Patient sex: F
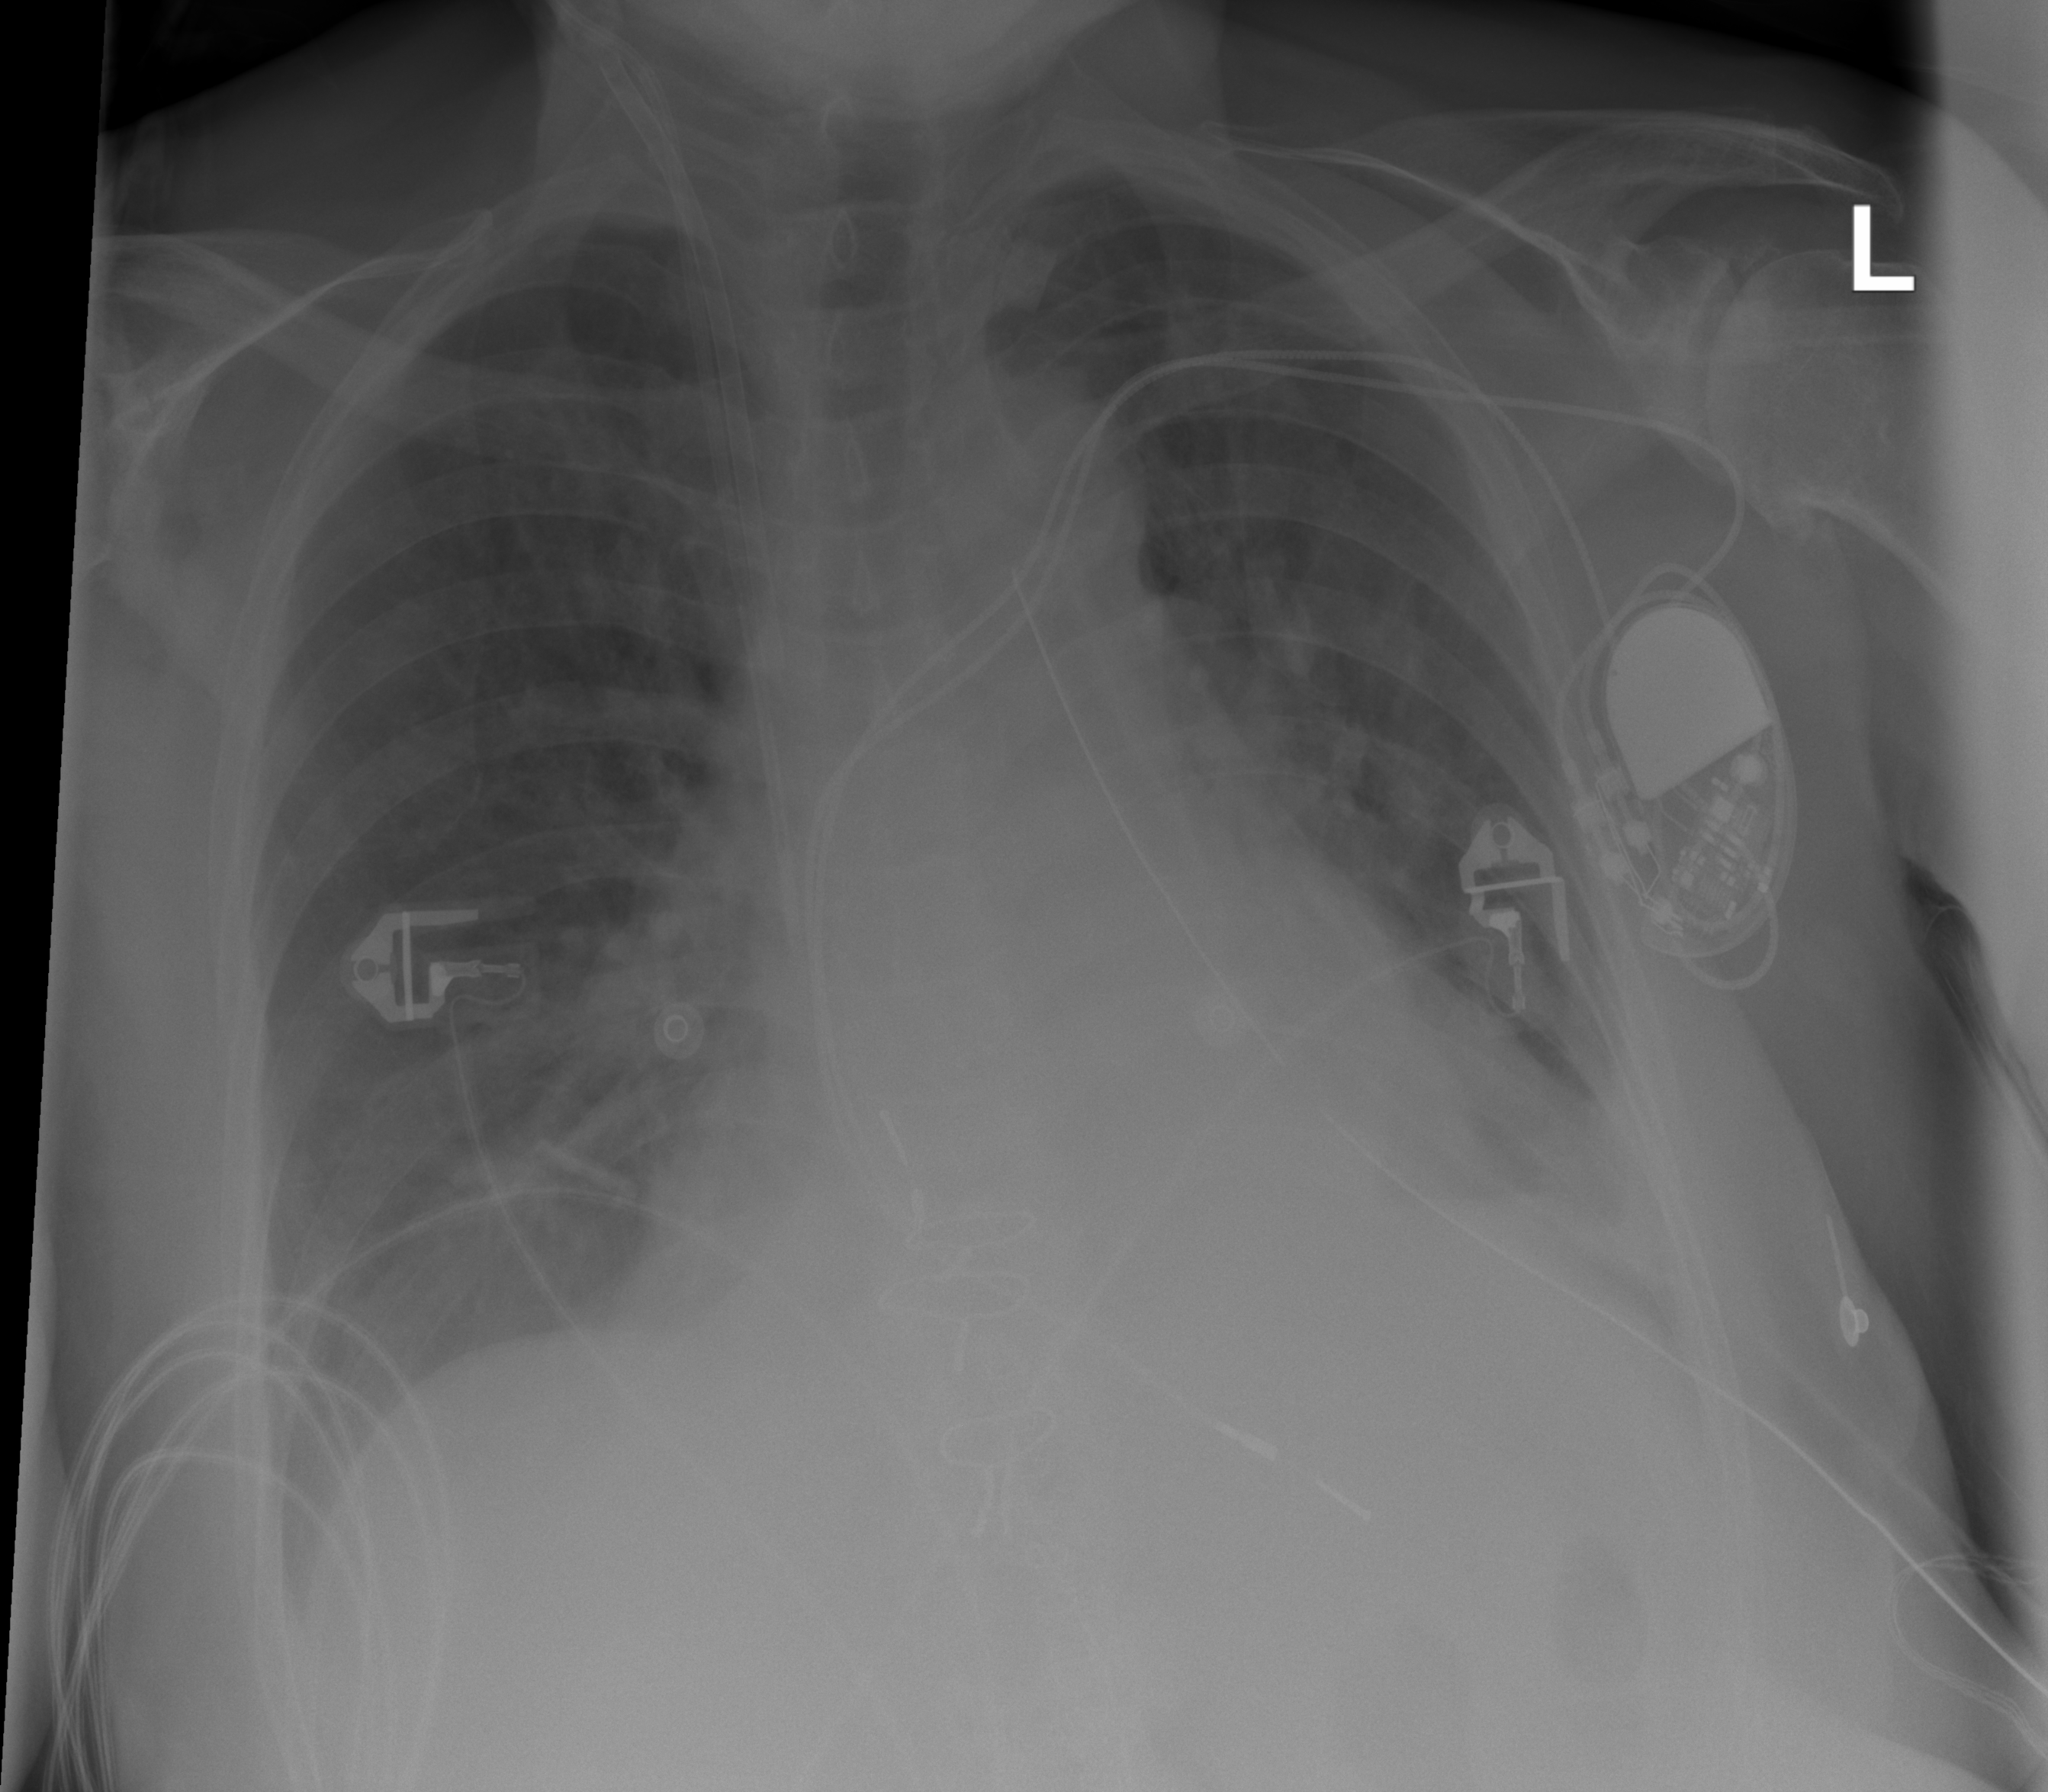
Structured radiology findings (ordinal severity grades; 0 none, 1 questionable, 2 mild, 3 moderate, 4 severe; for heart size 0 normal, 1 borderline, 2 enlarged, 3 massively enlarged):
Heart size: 3
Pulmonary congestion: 2
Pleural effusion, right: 0
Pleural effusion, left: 2
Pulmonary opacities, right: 0
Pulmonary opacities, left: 0
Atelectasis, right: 0
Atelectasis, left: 2